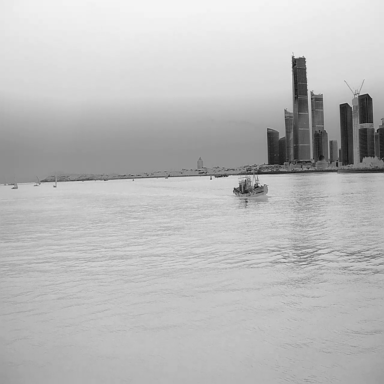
There are two bulk_carriers in the infrared image.